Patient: sex M, age 70
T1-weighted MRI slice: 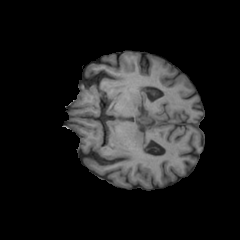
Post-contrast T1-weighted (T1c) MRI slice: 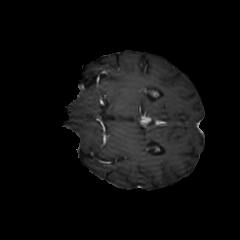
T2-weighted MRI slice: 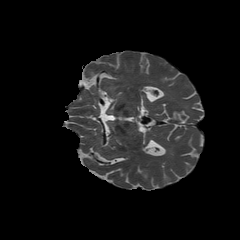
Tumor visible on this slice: no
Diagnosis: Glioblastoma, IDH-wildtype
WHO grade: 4